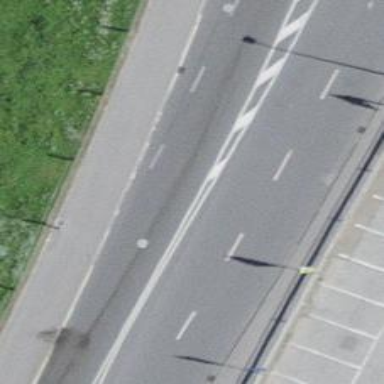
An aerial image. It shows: Secondary road with asphalt surface and no sidewalk.